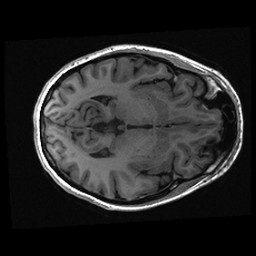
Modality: T1w
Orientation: axial
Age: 29
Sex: female